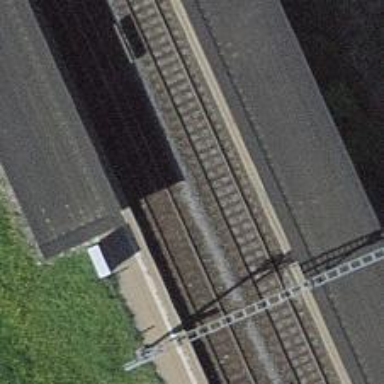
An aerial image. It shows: Railway halt station for public transport.